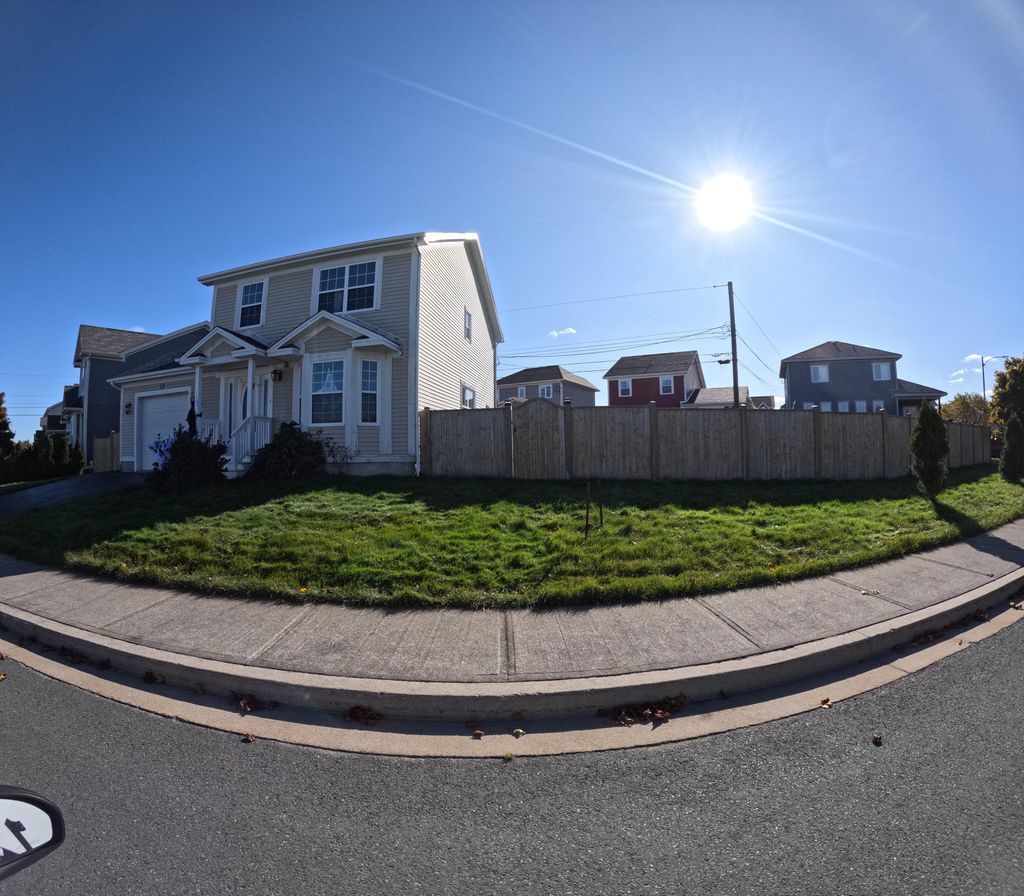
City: st_johns